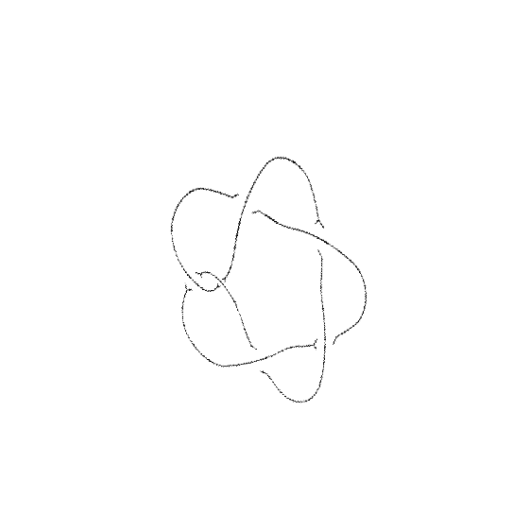
Crossing number: 6